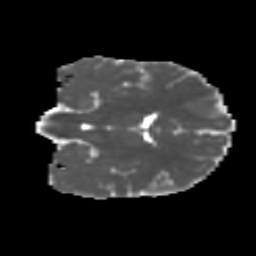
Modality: MD
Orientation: coronal
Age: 17
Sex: male
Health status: ill
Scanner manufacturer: ge
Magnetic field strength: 3 T
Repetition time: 6.863 s
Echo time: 0.0808 s